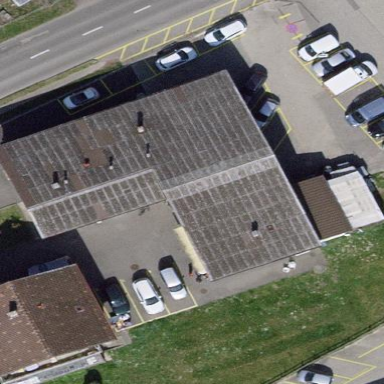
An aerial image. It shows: Industrial building.